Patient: sex M, age 50
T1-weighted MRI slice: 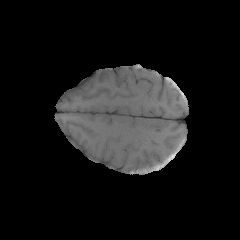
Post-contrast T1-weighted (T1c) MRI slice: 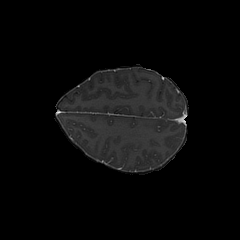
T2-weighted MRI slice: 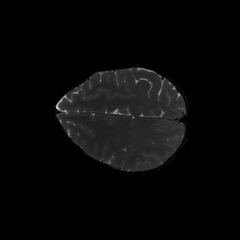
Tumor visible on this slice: no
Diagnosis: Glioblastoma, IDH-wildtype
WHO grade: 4